【题型】选择题　【知识点】立体几何　【难度】hard
如图，在平行六面体$AC_1$中，$E$是$AB$的中点，过$B_1,D_1,E$三点的截面$D_1B_1EF$把平行六面体分成两个部分，则左右两部分体积之比为（ ）.

\noindent A. $3:4$ \qquad B. $5:7$ \qquad C. $4:7$ \qquad D. $7:17$
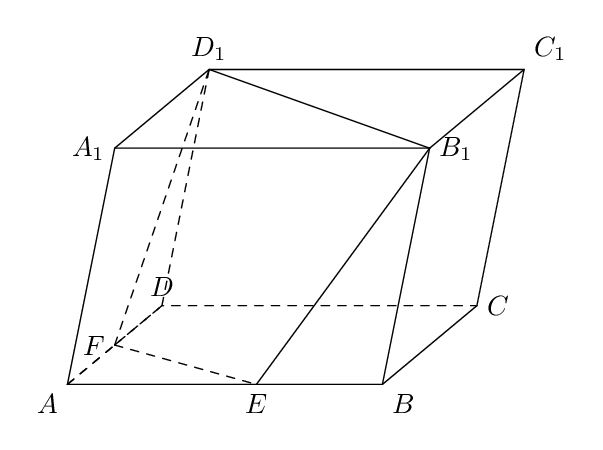
【解答】
\noindent 【答案】D

\vspace{5pt}
\noindent 【分析】被截面$D_1B_1EF$分割成的左边的几何体是个三棱台,要求其体积,由于$E$为中点,可补成锥体$A_2-A_1B_1D_1$,就能迅速求解

\vspace{5pt}
\noindent 【详解】解析 解法1：如图，作$B_1E$的延长线，交$A_1A$的延长线于点$A_2$，由$E$为$AB$的中点知$A$为$A_1A_2$的中点，连结$A_2D_1$，则$A_2D_1$与$AD$的交点必为点$F$ . 作$A_2D_2 \parallel AD$且$A_2D_2 = AD$，$A_2B_2 \parallel AB$且$A_2B_2 = AB$，$D_2C_2 \parallel DC$且$D_2C_2 = DC$，即补上一个全等的平行六面体.

\noindent 因为平面$ABCD \parallel$平面$A_1B_1C_1D_1$，

\noindent 且截面$D_1B_1EF \cap$平面$ABCD = EF$，截面$D_1B_1EF \cap$平面$A_1B_1C_1D_1 = B_1D_1$，

\noindent 所以$EF \parallel B_1D_1$，又因为$BD \parallel B_1D_1$，所以$EF \parallel BD$，

\noindent 又$E$是$AB$的中点，所以$F$是$AD$的中点，则截面$D_1B_1EF$为梯形，

\noindent 所以
\[
\frac{S_{\triangle AEF}}{S_{\triangle A_1B_1D_1}} = \frac{\frac{1}{2}\cdot AF\cdot AE\cdot \sin A}{\frac{1}{2}\cdot A_1D_1\cdot A_1B_1\cdot \sin A_1} = \frac{\frac{1}{2}\times \frac{1}{2}\times A_1D_1\times \frac{1}{2}\times A_1B_1\times \sin A}{\frac{1}{2}\times A_1D_1\times A_1B_1\times \sin A_1} = \frac{1}{4},
\]

\noindent 又$h_{A_2-AEF} = \frac{1}{2}h_{A_2-A_1B_1D_1}$，

\noindent 所以$V_{A_2-AEF} = \frac{1}{8}V_{A_2-A_1B_1D_1}$，即$V_{AEF-A_1B_1D_1} = \frac{7}{8}V_{A_2-A_1B_1D_1}$

\noindent 又
\[
\frac{V_{A_2-A_1B_1D_1}}{V_{A_2B_2C_2D_2-A_1B_1C_1D_1}} = \frac{\frac{1}{3}h\cdot \frac{1}{2}S_{\Box A_1B_1C_1D_1}}{h\cdot S_{\Box ABCD}} = \frac{1}{6},
\]

\noindent 所以$V_{A_2-A_1B_1D_1} = \frac{1}{6}V_{A_2B_2C_2D_2-A_1B_1C_1D_1} = \frac{1}{6}\times 2\times V_{ABCD-A_1B_1C_1D_1} = \frac{1}{3}V_{ABCD-A_1B_1C_1D_1}$

\noindent 所以$V_{AEF-A_1B_1D_1} = \frac{7}{8}V_{A_2-A_1B_1D_1} = \frac{7}{8}\times \frac{1}{3}V_{ABCD-A_1B_1C_1D_1} = \frac{7}{24}V_{ABCD-A_1B_1C_1D_1}$，

\noindent 从而$V_{\text{左}}:V_{\text{右}} = 7:17$ .

\noindent 故选 D.

\vspace{5pt}
\noindent 解法2：设平行六面体的底面面积为$2S$，高为$h$，

\noindent 由棱台体积公式，

\noindent 得$V_{\text{左}} = \frac{1}{3}\left(S + \sqrt{\frac{S}{4}\cdot S} + \frac{S}{4}\right)\cdot h = \frac{7}{12}Sh$，

\noindent 于是$V_{\text{右}} = 2Sh - \frac{7}{12}Sh = \frac{17}{12}Sh$，所以$V_{\text{左}}:V_{\text{右}} = 7:17$ .

\noindent 故选 D.
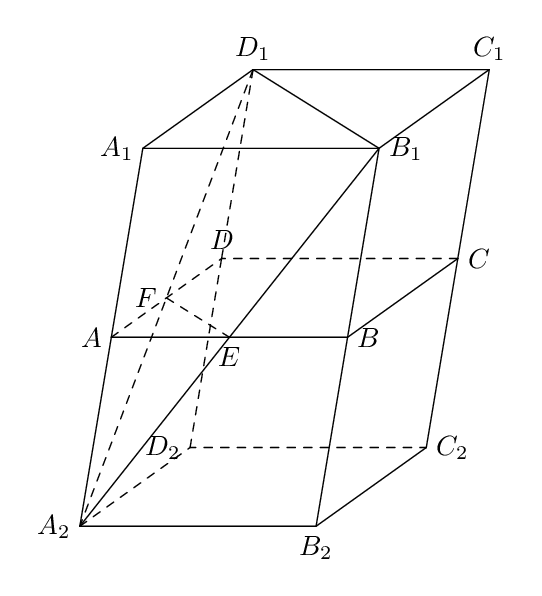